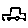
Label: car